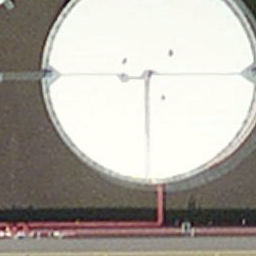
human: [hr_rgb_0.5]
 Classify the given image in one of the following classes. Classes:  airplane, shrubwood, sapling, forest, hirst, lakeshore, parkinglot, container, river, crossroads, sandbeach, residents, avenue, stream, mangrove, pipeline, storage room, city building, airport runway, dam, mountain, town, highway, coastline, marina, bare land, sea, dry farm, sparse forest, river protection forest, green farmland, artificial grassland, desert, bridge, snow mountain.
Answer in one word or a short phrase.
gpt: storage room